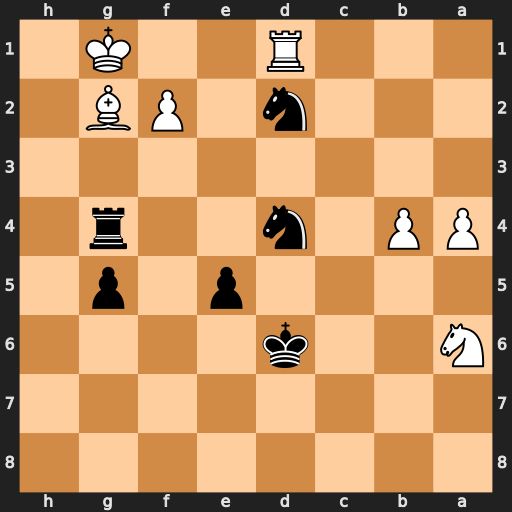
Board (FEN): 8/8/N2k4/4p1p1/PP1n2r1/8/3n1PB1/3R2K1
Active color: b
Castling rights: -
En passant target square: -
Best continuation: N4f3+ Kh1 Rh4+